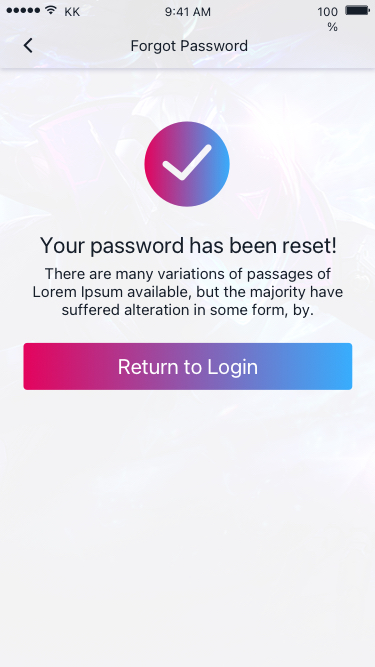
Text in this UI design:
Your password has been reset!
There are many variations of passages of Lorem Ipsum available, but the majority have suffered alteration in some form, by.
Return to Login
Forgot Password
9:41 AM
KK
100%